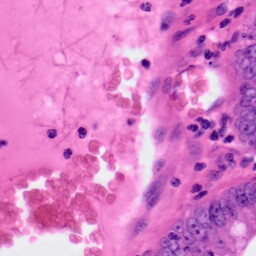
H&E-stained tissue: Colon